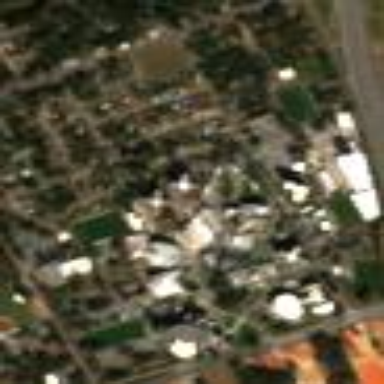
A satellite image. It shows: College.